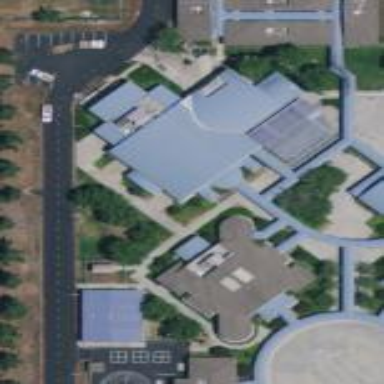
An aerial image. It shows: Education building.